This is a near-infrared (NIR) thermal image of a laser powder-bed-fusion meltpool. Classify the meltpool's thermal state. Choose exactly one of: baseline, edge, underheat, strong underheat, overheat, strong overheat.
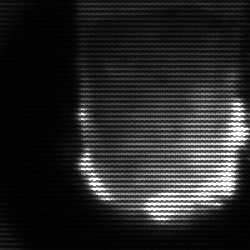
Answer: baseline